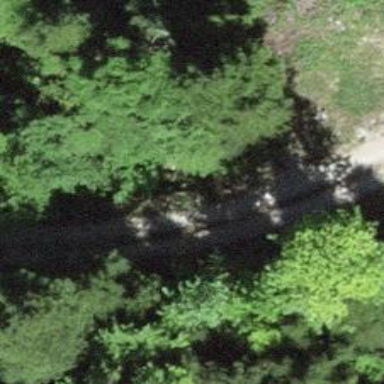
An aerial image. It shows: Culvert tunnel.